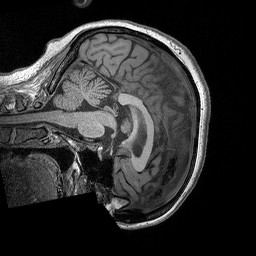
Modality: T1w
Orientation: sagittal
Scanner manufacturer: siemens
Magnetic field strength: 3 T
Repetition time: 2.3 s
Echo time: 0.00298 s